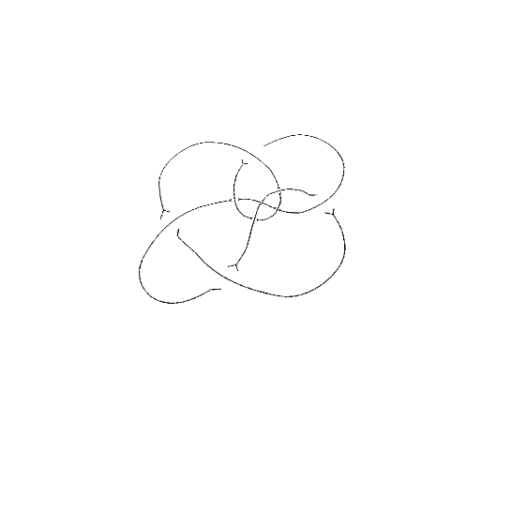
Crossing number: 9